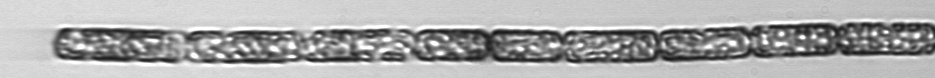
Label: Dactyliosolen_fragilissimus